Current action and preconditions to check: trajectory_clear

Your task: For each precondition in the list above, predict whether it will hold at this action.

Consider the current scene as observed from the mobile robot's camera, and analyze the predicted future states of all dynamic agents (e.g., people, animals, vehicles, or any moving entities) within the NEXT SECOND.

IMPORTANT: Only answer "very likely" if you are absolutely certain—based on strong, clear evidence—that a dynamic agent will violate the precondition in the predicted future state. Do NOT answer "very likely" for unlikely, ambiguous, or low-probability risks.

Ask yourself for each precondition: Is there a high probability, with clear and convincing evidence, that the predicted future states of any dynamic agent will interfere with the predicted future state of the currently executing action within the NEXT SECOND, causing that precondition to fail?

Assess the risk level based on these predictions. Use "likely" or "very likely" if motions create a clear risk of interference.

Use "neutral" or "improbable" if agents are nearby but their predicted paths are clearly diverging or non-conflicting.

Failure Risk Categories: "very improbable", "improbable", "neutral", "likely", "very likely"

Answer Format: Output ONLY the probability_of_failure value from these categories: "very improbable", "improbable", "neutral", "likely", "very likely"

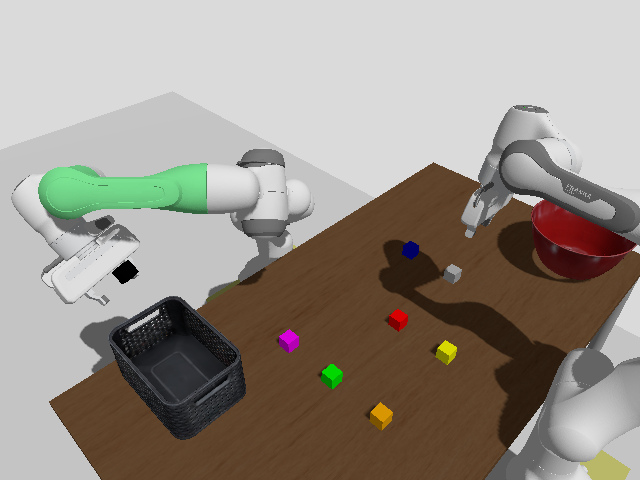

Answer: very improbable